Interaction volume radius: 5 \u00c5
Interaction volume height: 40 \u00c5
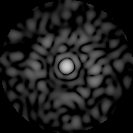
Disorder parameter: 0.8456